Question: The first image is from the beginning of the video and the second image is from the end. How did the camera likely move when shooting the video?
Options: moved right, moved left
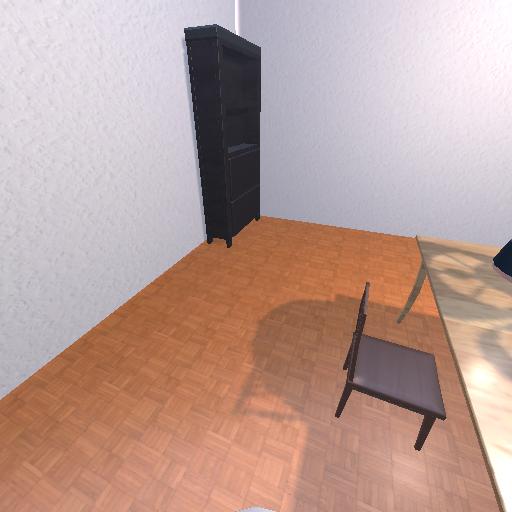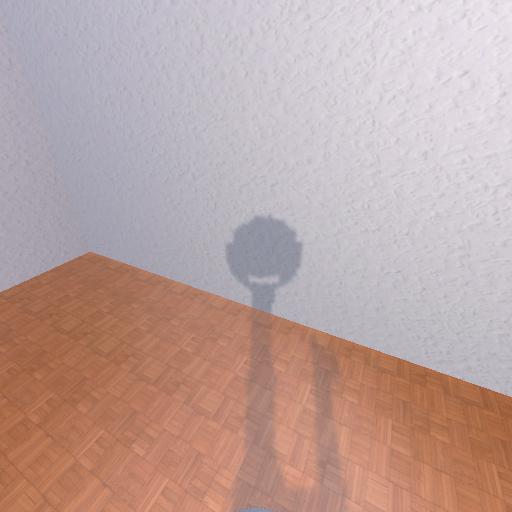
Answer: moved right